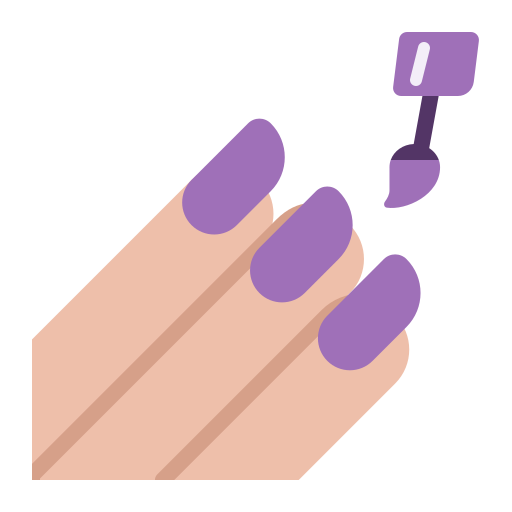
nail polish flat  light